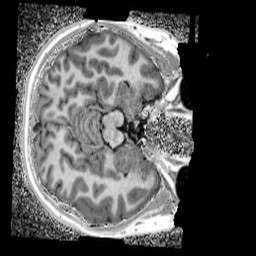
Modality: UNIT1_denoised
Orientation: axial
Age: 13
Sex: female
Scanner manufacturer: siemens
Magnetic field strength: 3 T
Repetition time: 4 s
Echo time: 0.00299 s